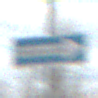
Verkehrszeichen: EinbahnstrasseRechtsweisend
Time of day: MorningAfternoon
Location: Outdoor (Nature)
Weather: PartlyCloudy
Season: Autumn
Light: Natural